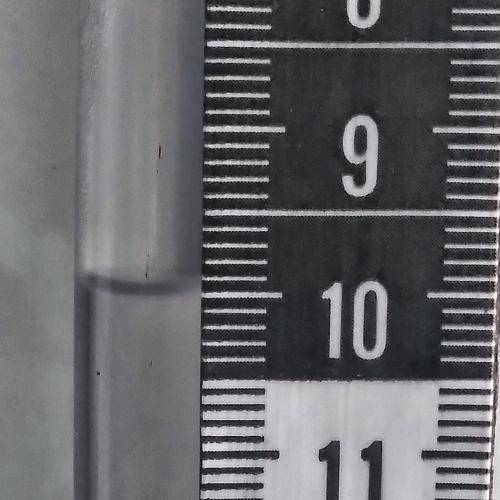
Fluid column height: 10.0 cm